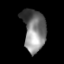
Tissue: lung
Cell type: T cells
Senescence score: 0.2168
Nuclear area (px): 933
Mean DAPI intensity: 123.091